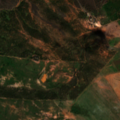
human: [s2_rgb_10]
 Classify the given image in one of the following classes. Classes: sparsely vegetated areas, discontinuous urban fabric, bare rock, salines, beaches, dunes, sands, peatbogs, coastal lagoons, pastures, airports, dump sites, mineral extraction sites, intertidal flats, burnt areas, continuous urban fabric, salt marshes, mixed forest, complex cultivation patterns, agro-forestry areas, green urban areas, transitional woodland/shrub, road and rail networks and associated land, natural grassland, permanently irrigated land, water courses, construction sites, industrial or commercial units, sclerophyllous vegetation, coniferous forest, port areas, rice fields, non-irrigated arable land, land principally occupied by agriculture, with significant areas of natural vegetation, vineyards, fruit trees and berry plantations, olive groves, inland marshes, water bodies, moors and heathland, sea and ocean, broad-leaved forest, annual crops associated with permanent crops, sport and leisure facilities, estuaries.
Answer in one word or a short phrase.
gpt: non-irrigated arable land, agro-forestry areas, coniferous forest